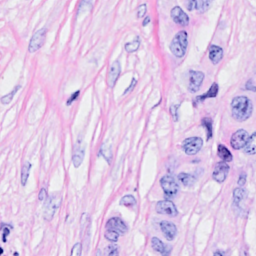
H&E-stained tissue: Breast